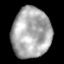
Tissue: lung
Cell type: Epithelial cells
Senescence score: 0.2159
Nuclear area (px): 1913
Mean DAPI intensity: 170.581